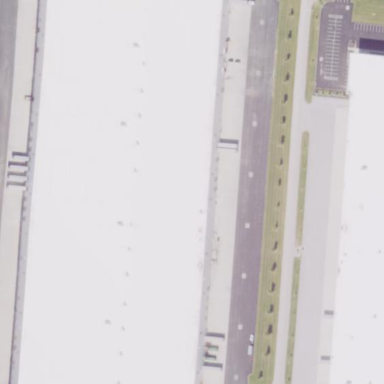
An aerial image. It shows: Warehouse building.